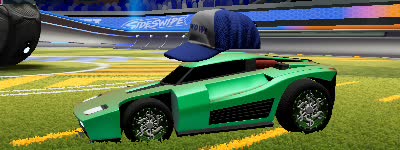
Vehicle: breakout